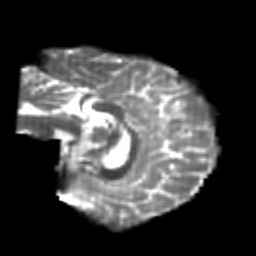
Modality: T2w
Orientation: sagittal
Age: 24
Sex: female
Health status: healthy
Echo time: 0.074 s